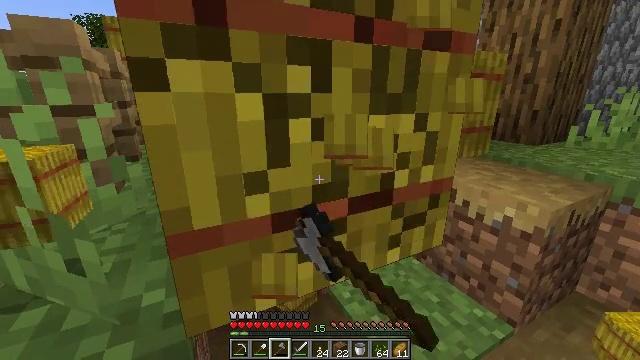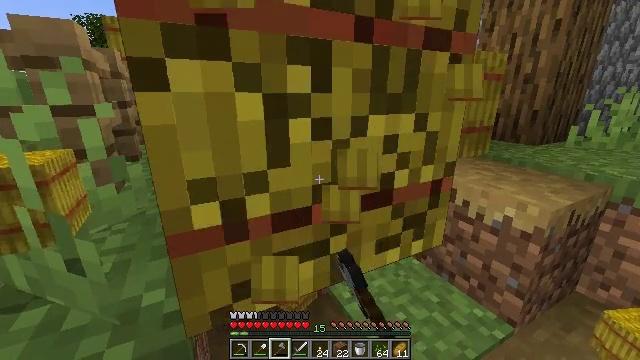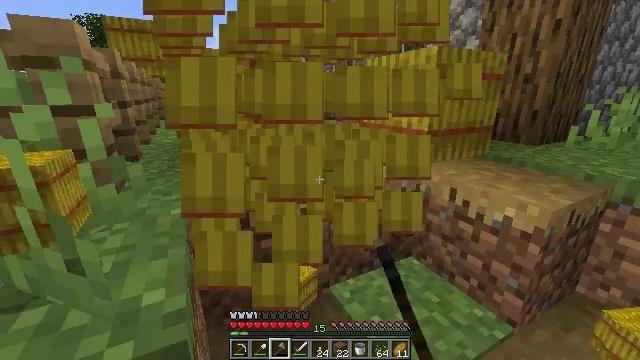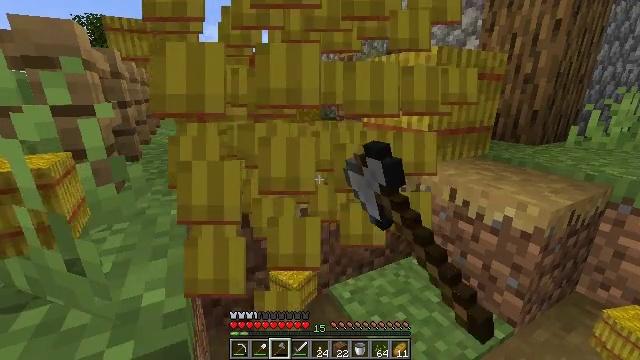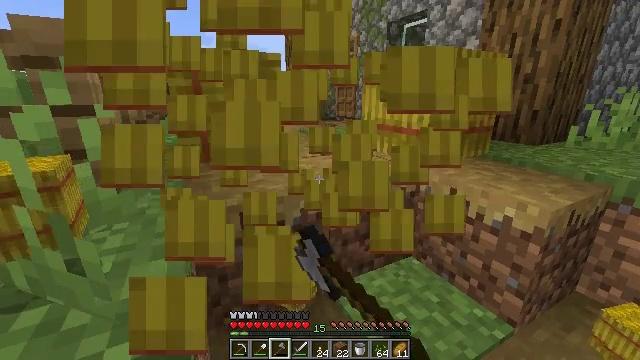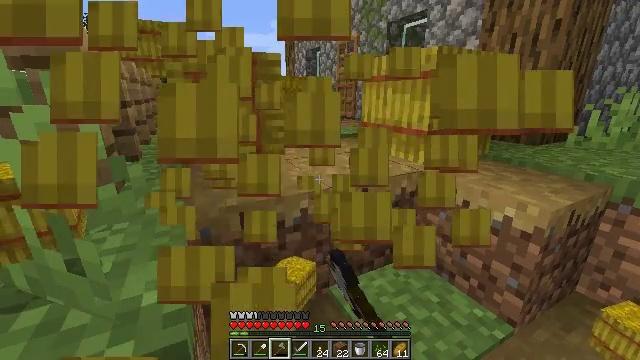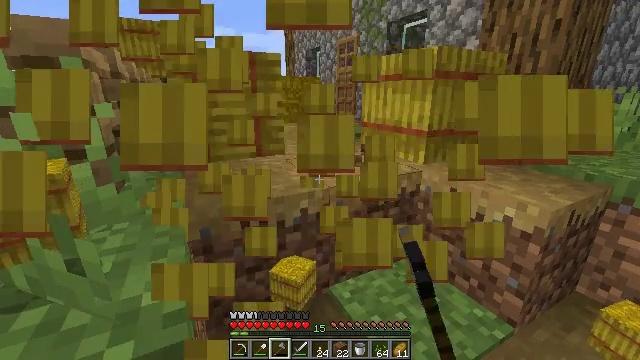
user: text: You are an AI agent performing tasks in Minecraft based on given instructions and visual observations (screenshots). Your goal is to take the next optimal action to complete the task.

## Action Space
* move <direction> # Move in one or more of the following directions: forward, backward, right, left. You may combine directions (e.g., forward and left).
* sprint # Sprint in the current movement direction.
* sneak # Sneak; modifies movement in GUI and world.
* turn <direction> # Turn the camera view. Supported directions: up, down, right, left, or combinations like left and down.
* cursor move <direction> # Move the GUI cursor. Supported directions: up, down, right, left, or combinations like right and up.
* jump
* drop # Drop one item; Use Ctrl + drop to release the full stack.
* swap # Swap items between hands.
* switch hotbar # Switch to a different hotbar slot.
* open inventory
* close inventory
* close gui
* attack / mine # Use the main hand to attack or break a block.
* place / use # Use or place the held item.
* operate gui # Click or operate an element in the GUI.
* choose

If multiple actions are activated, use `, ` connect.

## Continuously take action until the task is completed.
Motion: motion action
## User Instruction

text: Break the hay block to collect it.
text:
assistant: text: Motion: attack / mine
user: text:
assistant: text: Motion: attack / mine
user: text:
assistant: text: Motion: attack / mine
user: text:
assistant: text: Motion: attack / mine
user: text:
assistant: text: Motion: attack / mine
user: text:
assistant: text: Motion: attack / mine
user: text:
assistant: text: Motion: attack / mine